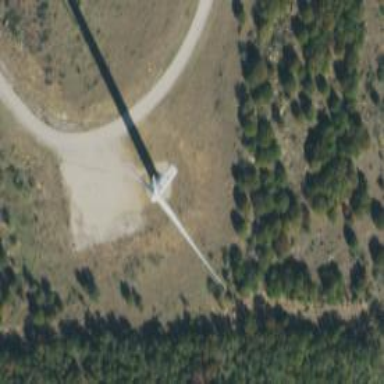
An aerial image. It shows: Wind generator powered by horizontal axis wind turbine.